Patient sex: F
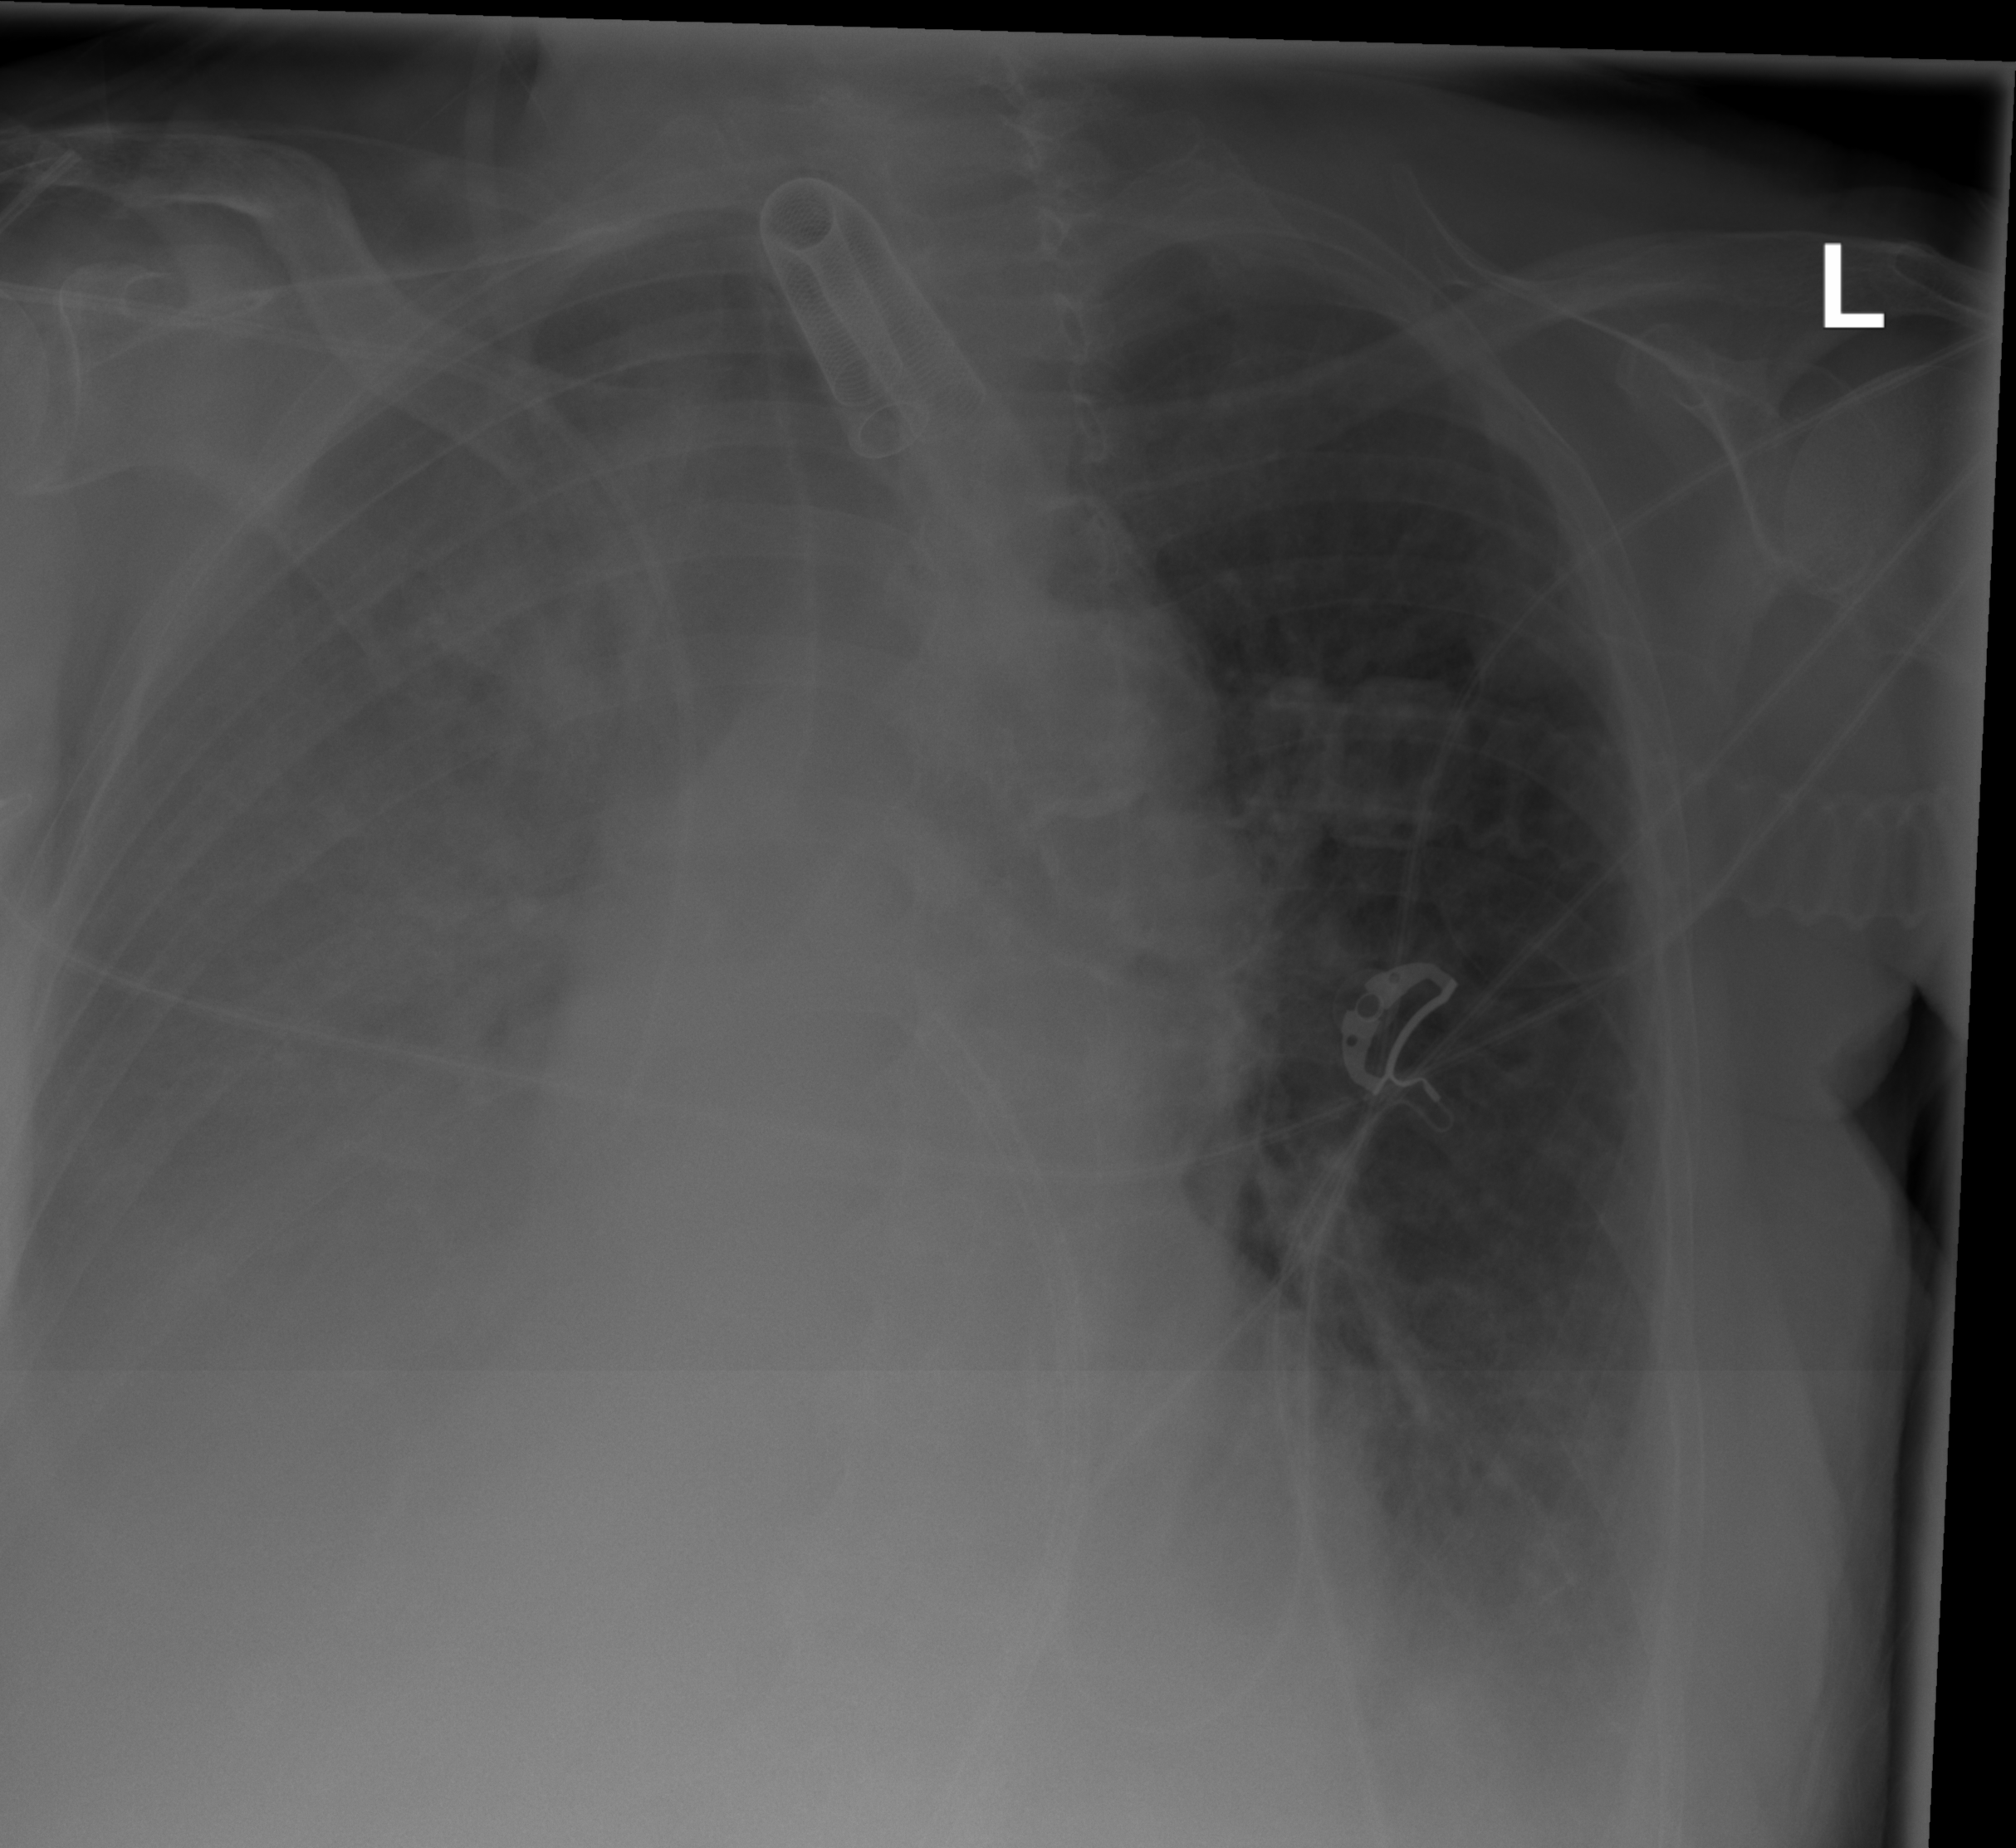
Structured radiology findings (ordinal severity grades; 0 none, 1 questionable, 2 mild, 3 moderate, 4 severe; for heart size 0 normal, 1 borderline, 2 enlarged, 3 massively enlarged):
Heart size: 1
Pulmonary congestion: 1
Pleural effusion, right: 3
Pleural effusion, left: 2
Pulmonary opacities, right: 0
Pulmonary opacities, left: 0
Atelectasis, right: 2
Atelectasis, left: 2